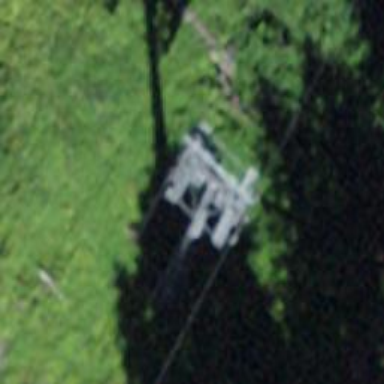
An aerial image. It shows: Pylon for aerialway.